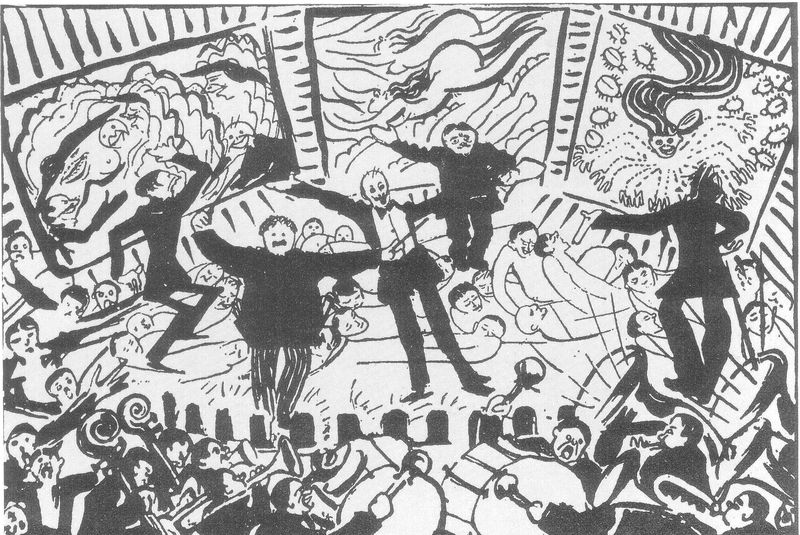
Titel: Karikatur einer futuristischen Abendveranstaltung
Künstler: Umberto Boccioni
Institution: Privatbesitz
Schlagwörter: gemälde, körper, mann, nackt, weiß, aquarell, frauen, menschen, bewegung, köpfe, männer, schwarz, skizze, szene, zeichnung, schleife, tanz, anzug, bart, bärte, hemd, hose, jacke, arme, instrument, bass, bühne, instrumente, kontrabass, konzert, musik, musiker, orchester, publikum, theater, kreis, chaos, bilder, cello, hosen, flächen, grafik, graphik, linien, auftritt, orchestergraben, laut, frack, karikatur, streifen, nackte, liegend, fliege, striche, arena, spiel, futurismus, tusche, druck, druckgraphik, druckgrafik, karrikatur, schwarzweiß, strich, panik, zirkus, trommel, manege, ausstellung, geige, expressiv, graben, posaunen, trompeten, käfer, schauspieler, posaune, trompete, tafeln, eypressionismus, dirigent, tuba, trommeln, pauke, schlägel, bläser, lärm, blasinstrument, jazz, taktstock, krach, pauken, dirigenten, pauen, comicart, tba